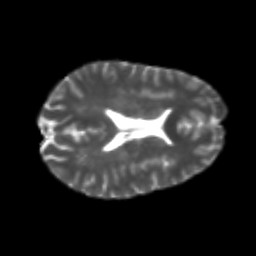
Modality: T2w
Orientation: axial
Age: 24
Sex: female
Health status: healthy
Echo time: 0.074 s